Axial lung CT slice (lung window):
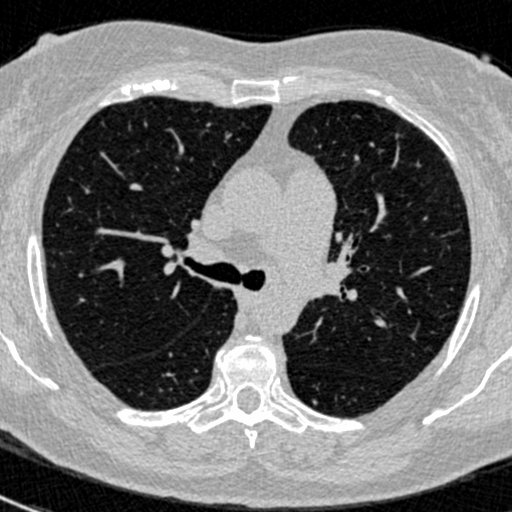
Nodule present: no